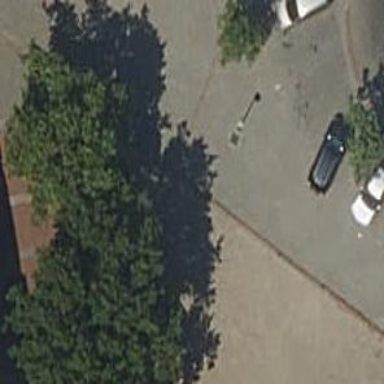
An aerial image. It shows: Bicycle parking area with stands.